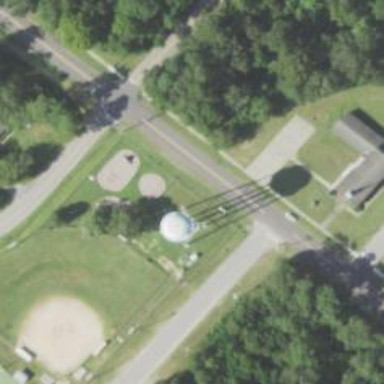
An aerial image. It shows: Water tower that is man-made.